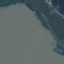
Land use / land cover class: SeaLake